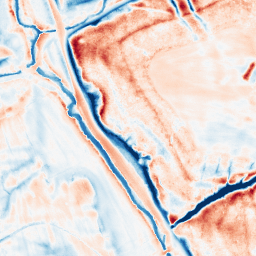
Category: classical
Decomposition family: uniform
Decomposition parameters: size: 20
Upsampling method: bicubic
Upsampling parameters: scale: 8
Upsampling scale: 8